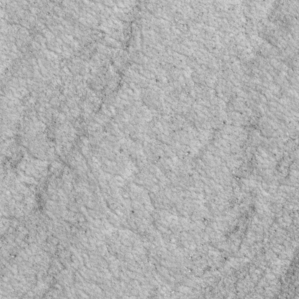
Label: non_frost